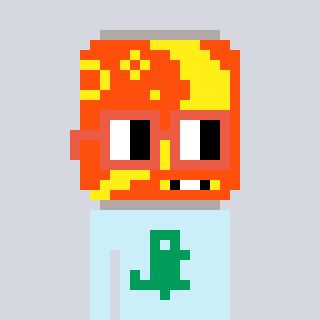
a pixel art character with square orange glasses, a pop-shaped head and a cold-colored body on a cool background